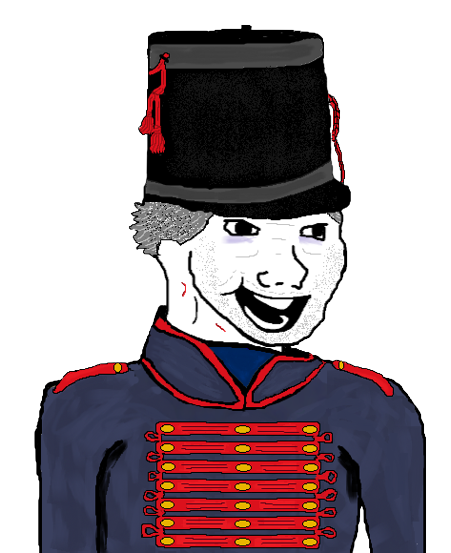
Label: 5_Bloomer